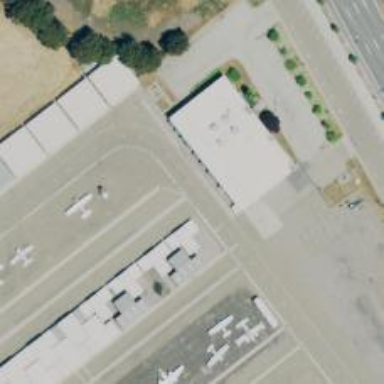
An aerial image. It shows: Asphalt taxiway at the airport.